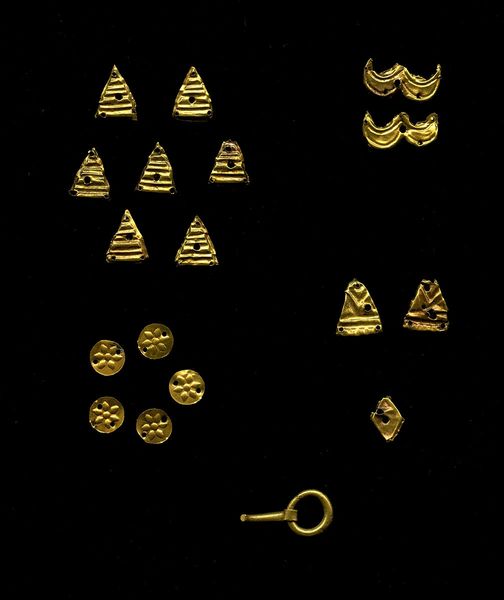
Titel: Achtzehn Zierplättchen
Standort: Hamburg
Institution: Museum für Kunst und Gewerbe Hamburg
Schlagwörter: schmuck, kleidung, tod, gold, beerdigung, getrieben, bestattung, trauerfeier, beisetzung, frauenkleidung, damenbekleidung, totenfeier, hessische systematik, körper, begräbnis, frühe kaiserzeit, prinzipat, gewandschmuck, römisch